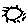
Label: sun